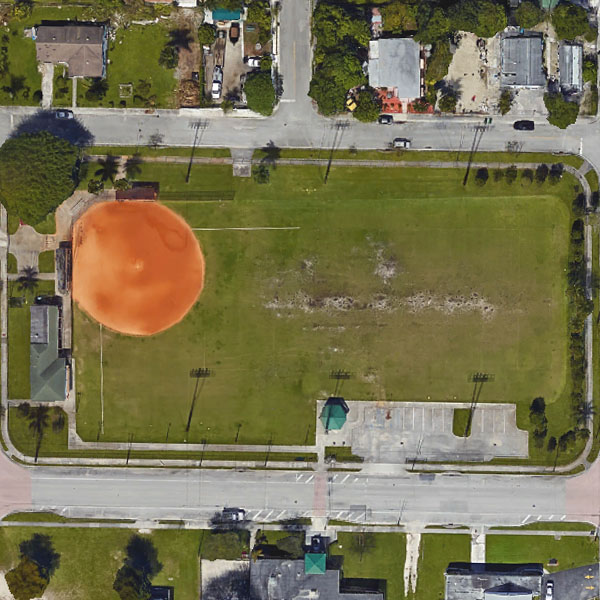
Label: BaseballField